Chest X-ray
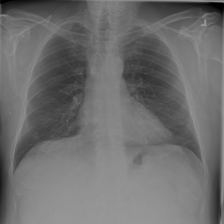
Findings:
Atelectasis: negative
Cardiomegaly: negative
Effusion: negative
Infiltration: positive
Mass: negative
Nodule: negative
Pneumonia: negative
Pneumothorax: negative
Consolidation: negative
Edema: negative
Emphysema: negative
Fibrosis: negative
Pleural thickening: negative
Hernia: negative